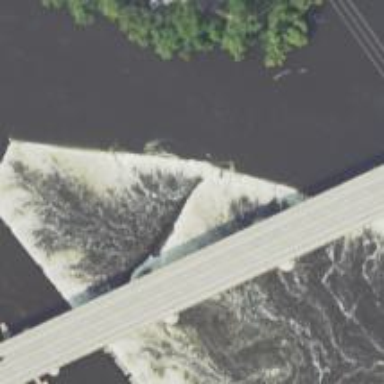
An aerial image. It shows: Weir in waterway.